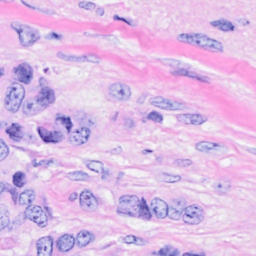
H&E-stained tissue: Breast